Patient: sex M, age 34
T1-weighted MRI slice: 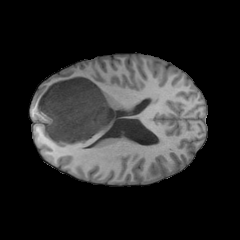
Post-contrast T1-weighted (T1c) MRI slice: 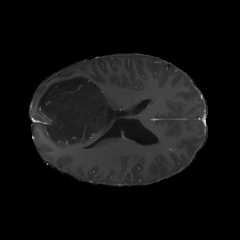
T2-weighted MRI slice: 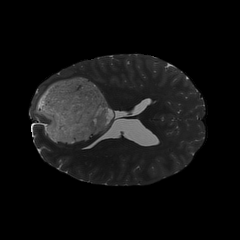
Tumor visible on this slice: yes
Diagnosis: Astrocytoma, IDH-mutant
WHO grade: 2